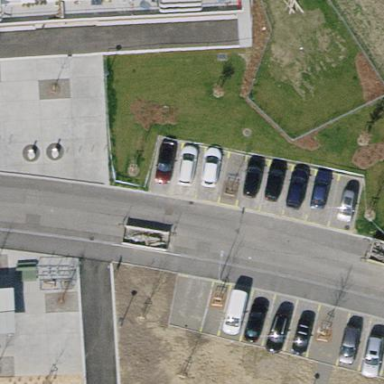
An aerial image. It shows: Street side parking area.